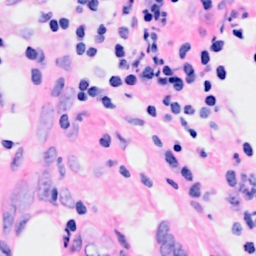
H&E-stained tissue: Breast